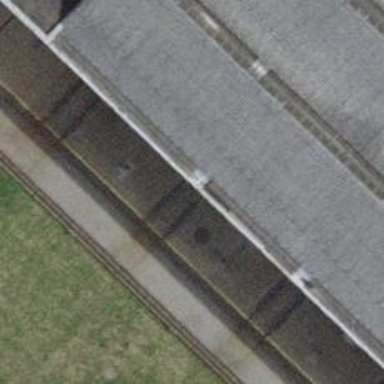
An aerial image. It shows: Railway yard with one track.